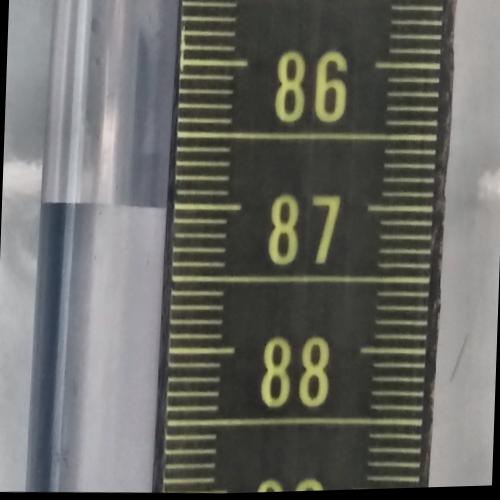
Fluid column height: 87.0 cm